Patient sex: F
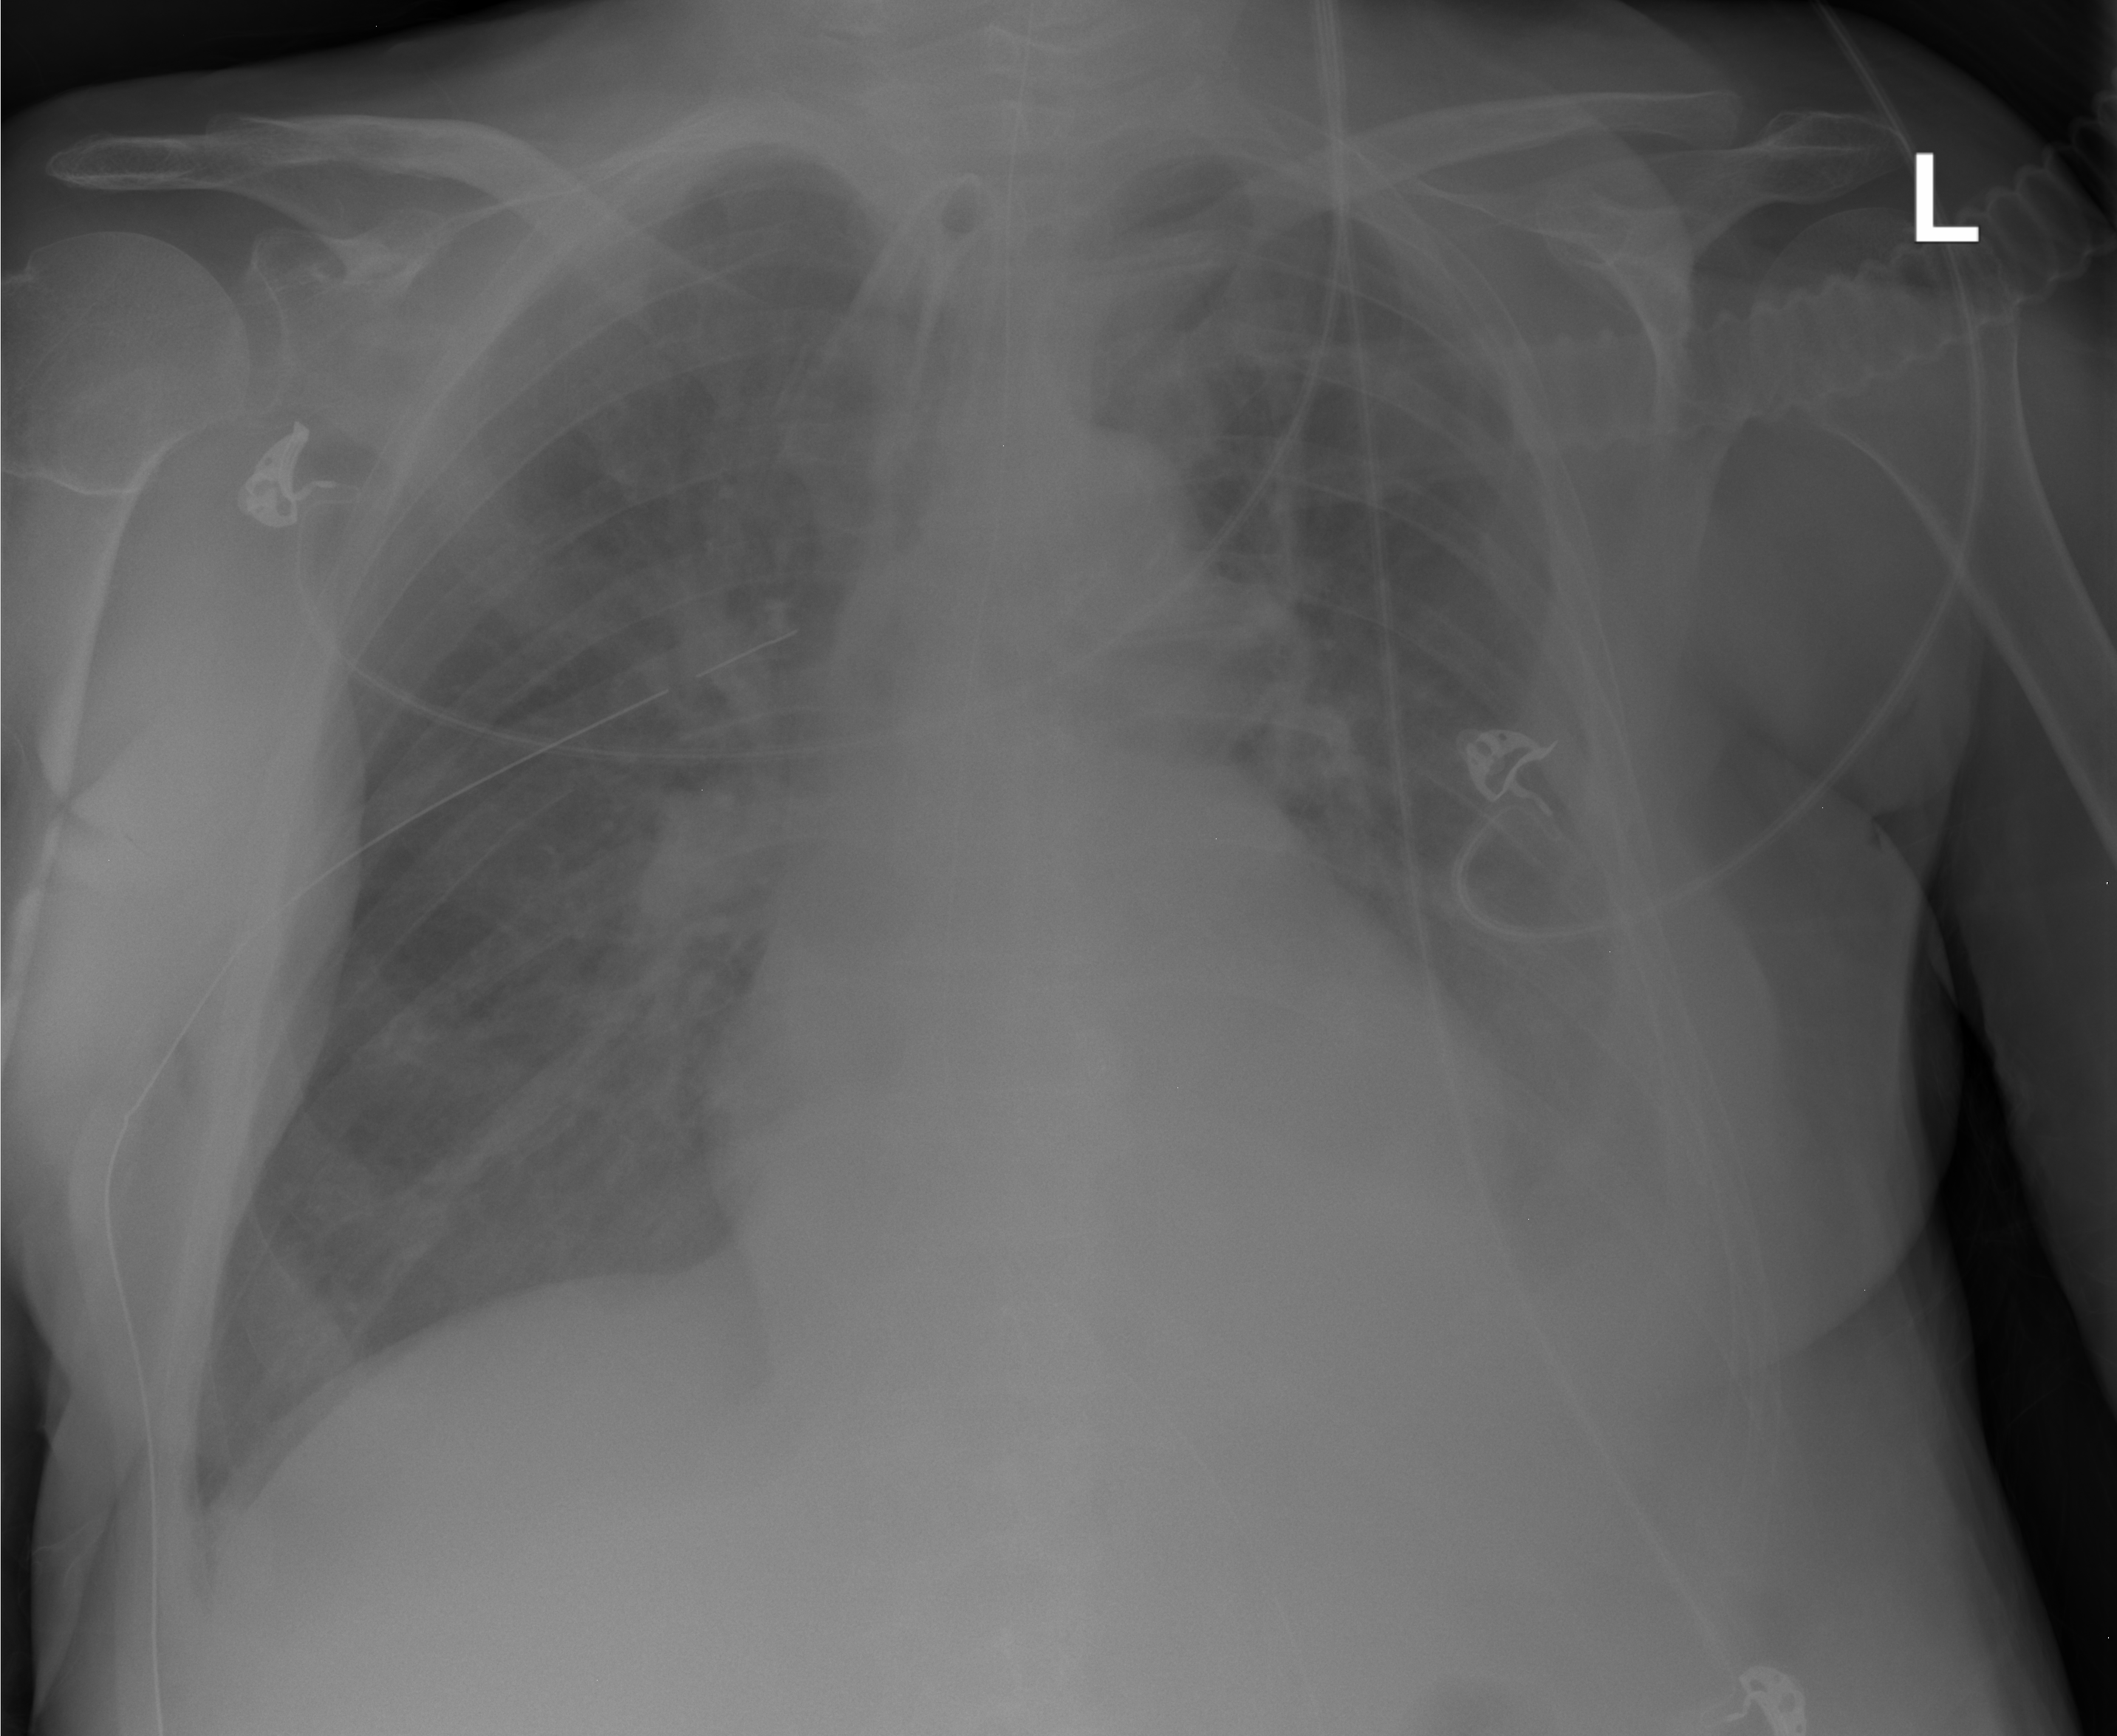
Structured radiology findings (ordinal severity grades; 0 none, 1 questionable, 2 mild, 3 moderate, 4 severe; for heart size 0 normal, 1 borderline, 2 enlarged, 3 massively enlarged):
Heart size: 0
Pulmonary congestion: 2
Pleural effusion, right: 1
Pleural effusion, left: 2
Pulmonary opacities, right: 2
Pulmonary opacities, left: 2
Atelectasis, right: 2
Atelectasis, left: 2